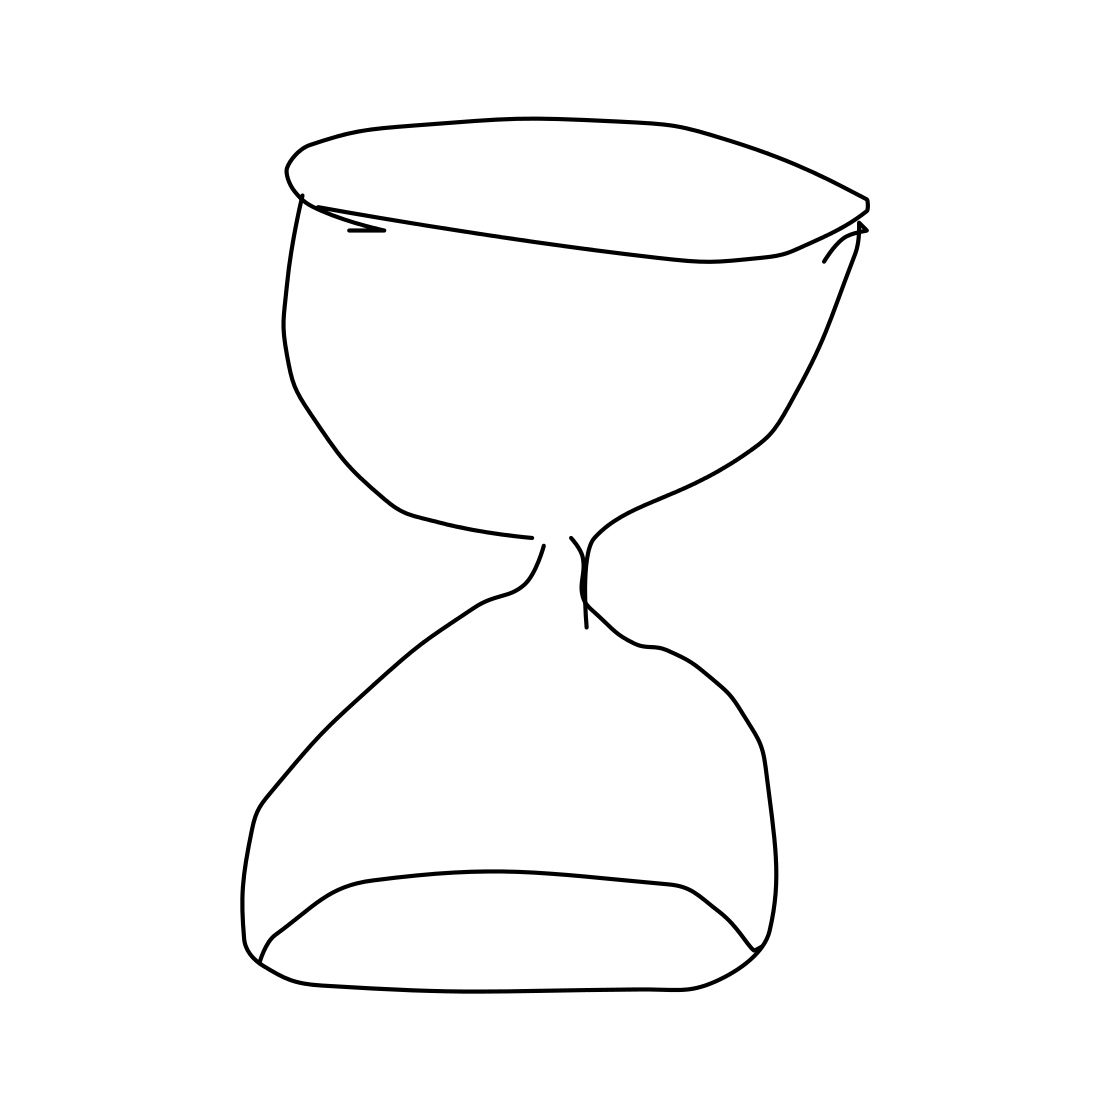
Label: hourglass